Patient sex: M
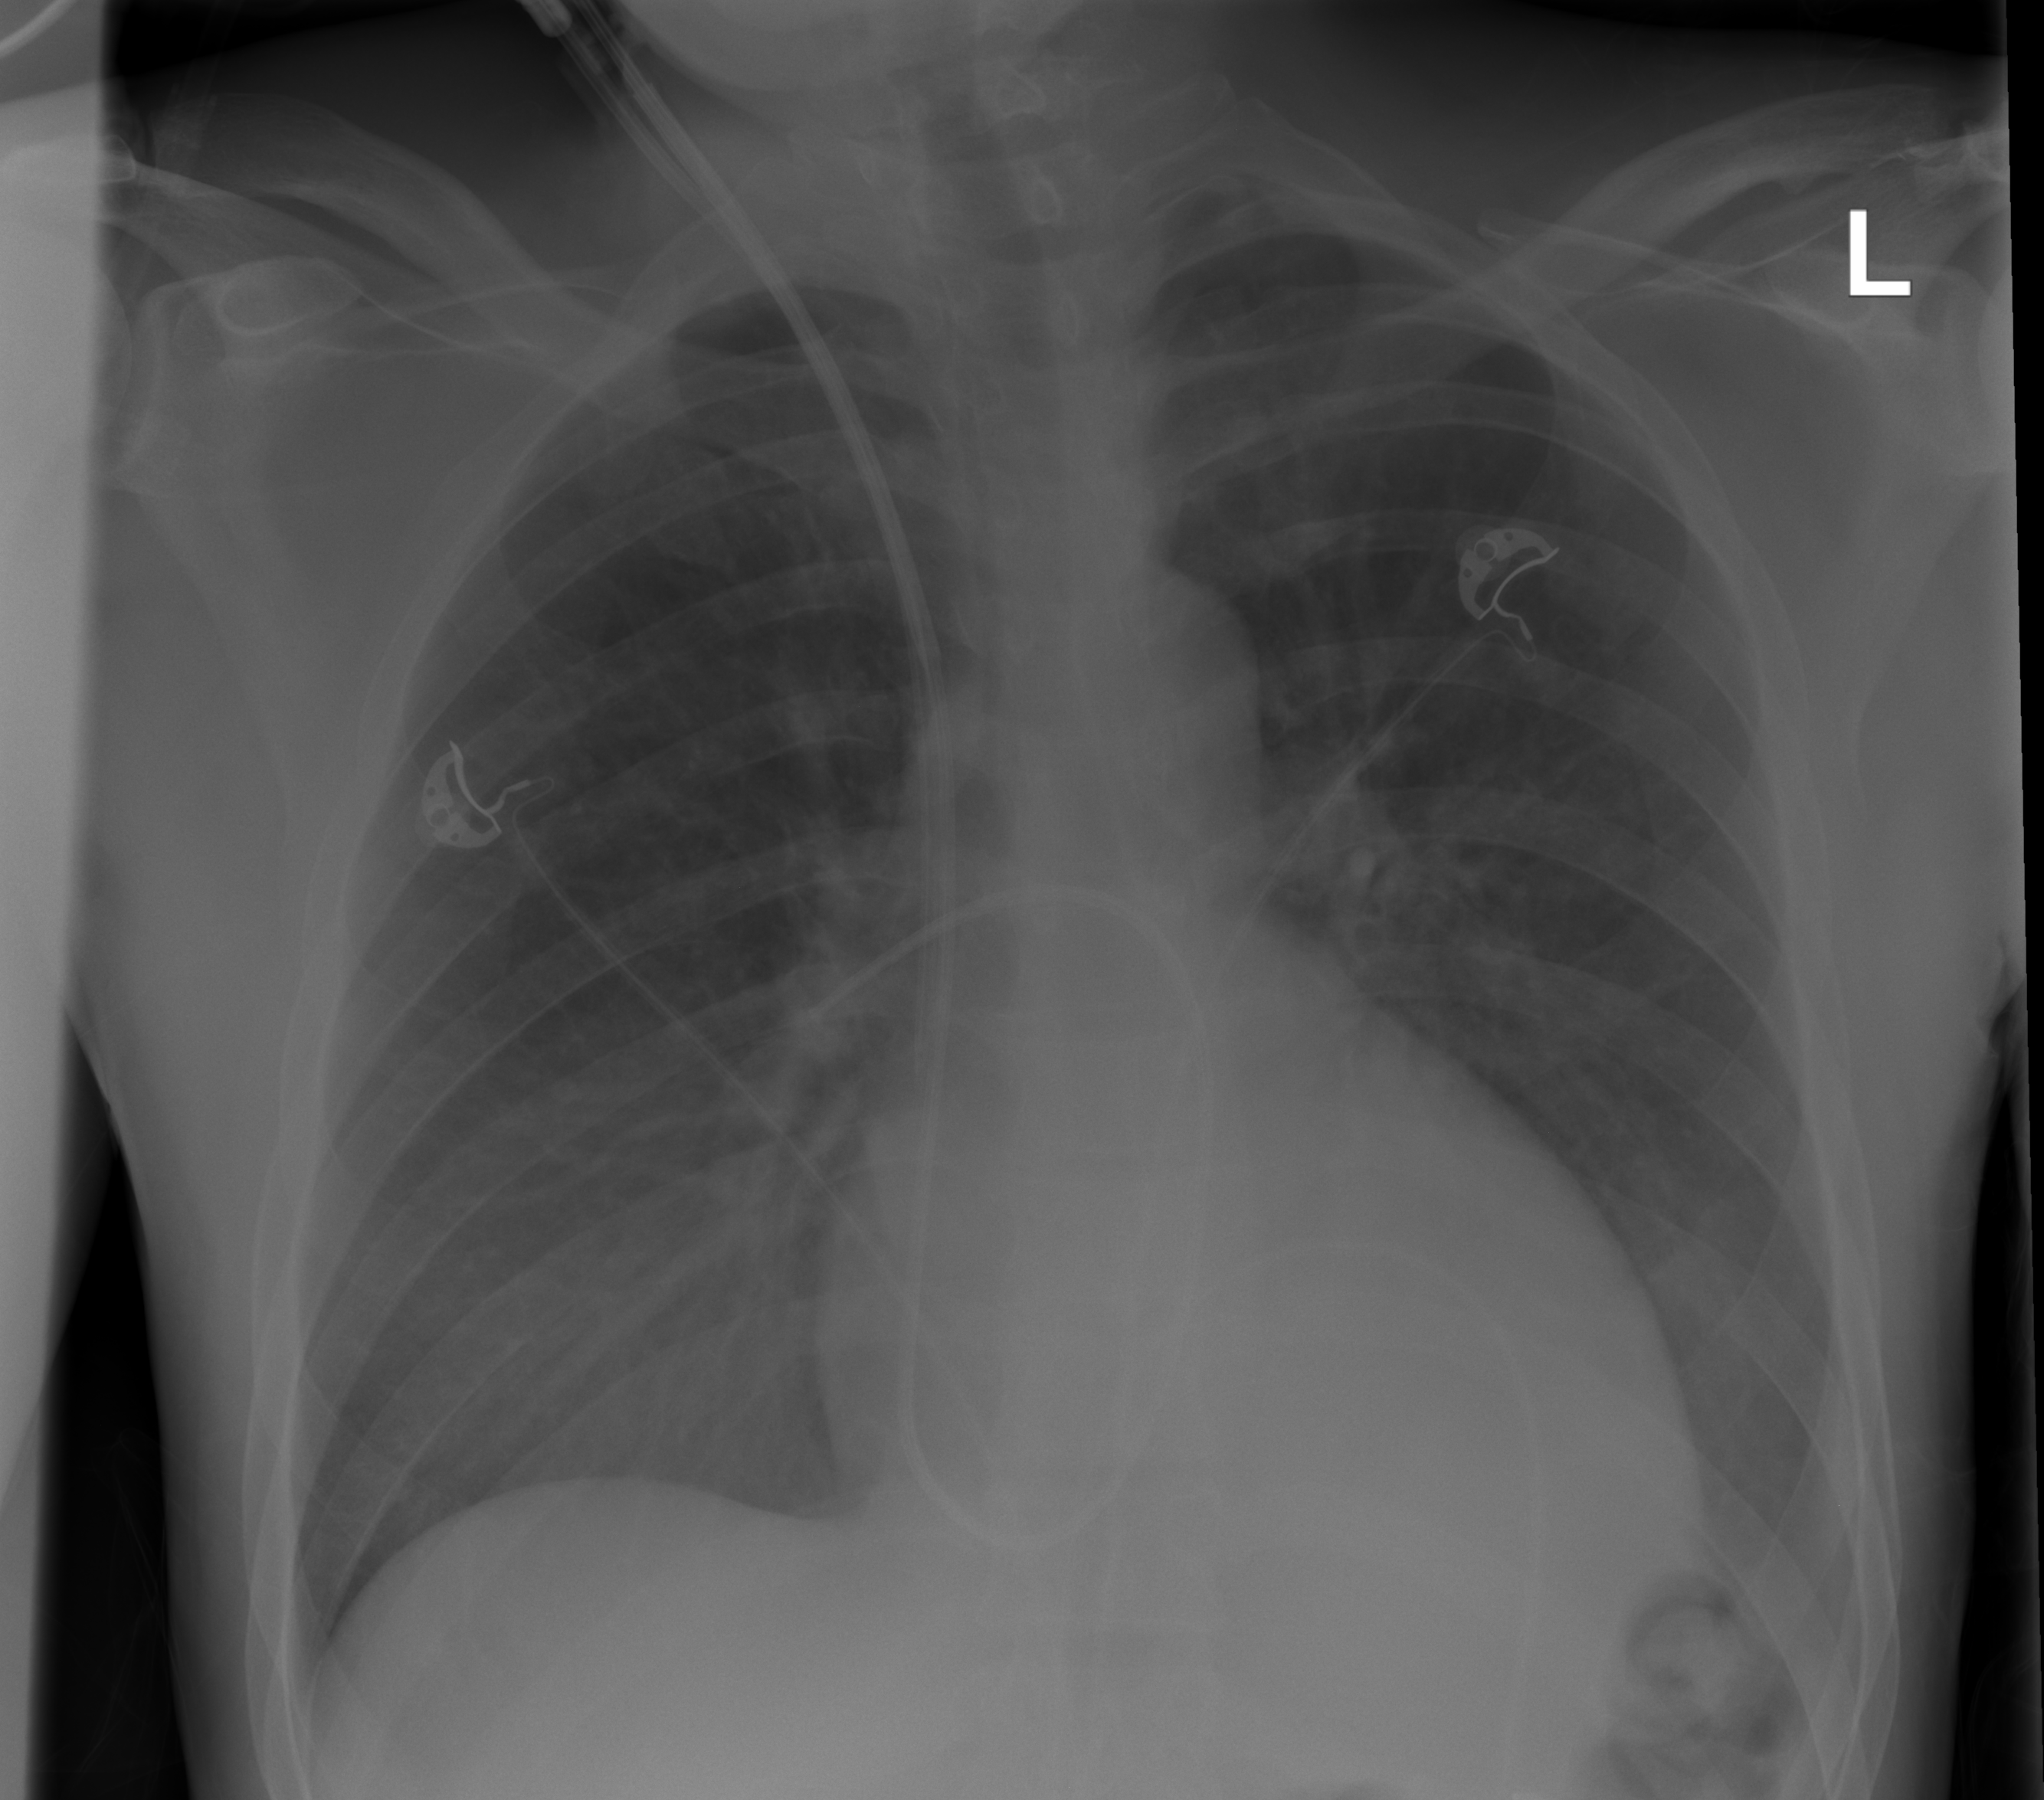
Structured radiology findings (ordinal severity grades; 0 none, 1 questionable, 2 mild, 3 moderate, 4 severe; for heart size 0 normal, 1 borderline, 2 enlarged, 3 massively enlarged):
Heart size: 0
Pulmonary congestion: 0
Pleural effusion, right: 0
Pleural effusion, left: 0
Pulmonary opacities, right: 0
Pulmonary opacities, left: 0
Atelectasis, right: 0
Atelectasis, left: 2